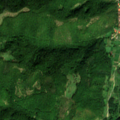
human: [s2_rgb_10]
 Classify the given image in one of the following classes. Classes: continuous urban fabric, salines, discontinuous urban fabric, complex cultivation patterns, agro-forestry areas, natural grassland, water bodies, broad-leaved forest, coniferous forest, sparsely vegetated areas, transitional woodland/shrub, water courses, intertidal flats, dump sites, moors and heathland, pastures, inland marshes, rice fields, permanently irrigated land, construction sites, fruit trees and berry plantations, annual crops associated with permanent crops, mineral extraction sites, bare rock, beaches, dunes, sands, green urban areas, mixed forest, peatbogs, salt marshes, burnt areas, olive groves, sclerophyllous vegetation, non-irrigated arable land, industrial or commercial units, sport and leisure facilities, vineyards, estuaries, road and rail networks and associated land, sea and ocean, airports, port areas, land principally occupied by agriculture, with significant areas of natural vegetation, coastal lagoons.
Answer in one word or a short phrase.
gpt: discontinuous urban fabric, broad-leaved forest, transitional woodland/shrub